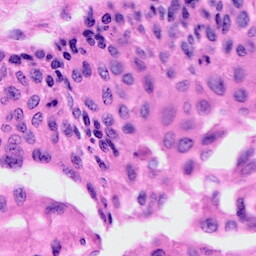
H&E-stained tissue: Cervix